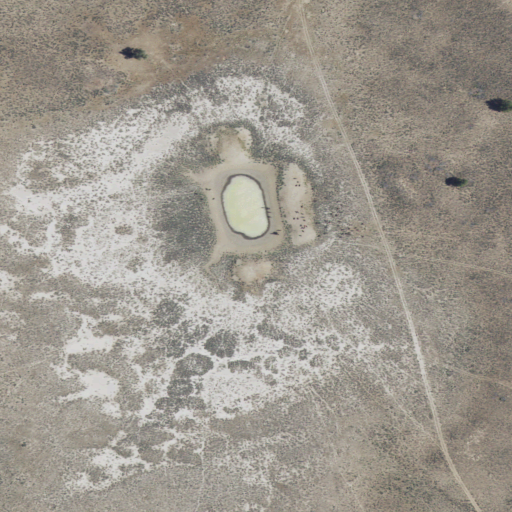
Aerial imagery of plain(s) in Oregon named Two Post Lake containing shrub, woody wetlands, and herbaceous wetlands